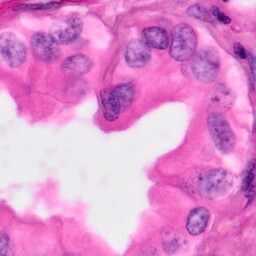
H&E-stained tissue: Pancreatic